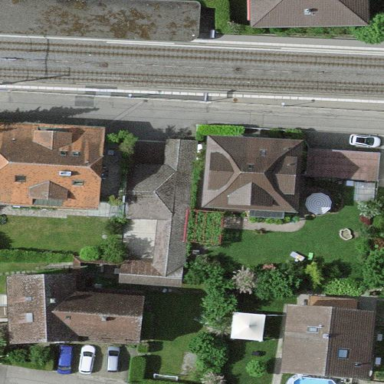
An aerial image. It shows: Residential building with half-hipped roof shape.